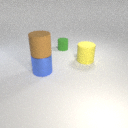
large blue metal cylinder below large brown rubber cylinder